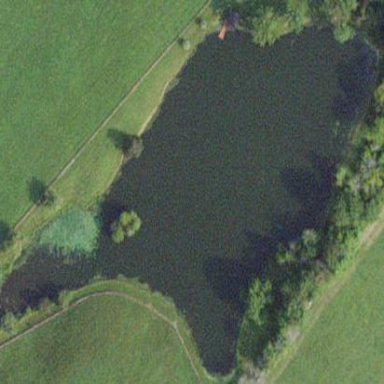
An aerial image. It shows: Peaceful pond surrounded by nature.